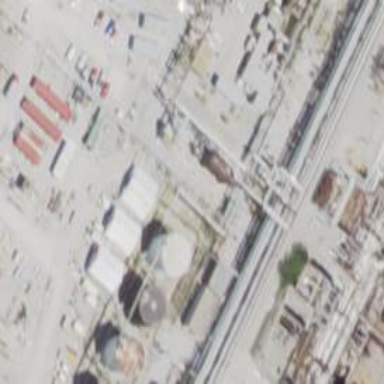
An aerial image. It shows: Storage tank with man-made structure.